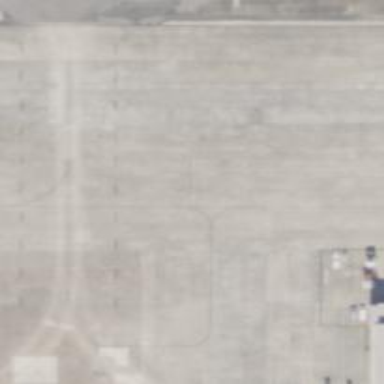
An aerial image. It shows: Image of taxiway at airport.